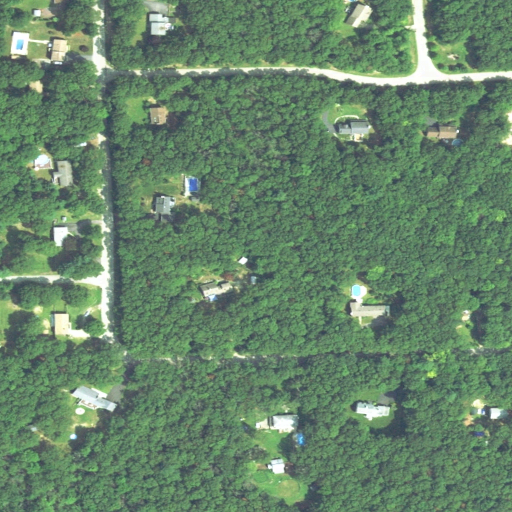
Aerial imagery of mountain in Rhode Island named Weaver Hill containing deciduous forest, open development, grassland, low intensity development, mixed forest, pasture, and medium intensity development